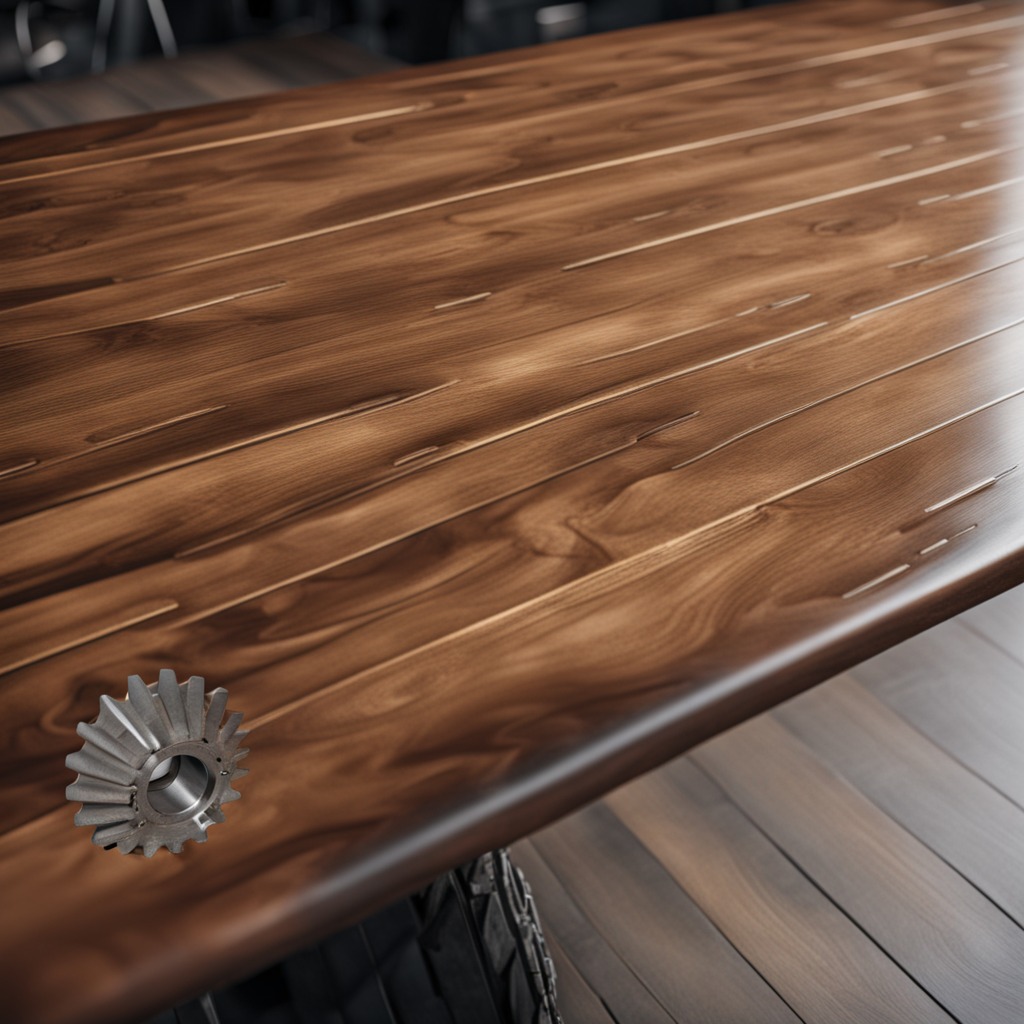
A steel gear with teeth lies on an oil-spilled wooden table in a vintage motorcycle garage.